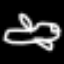
Label: airplane